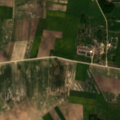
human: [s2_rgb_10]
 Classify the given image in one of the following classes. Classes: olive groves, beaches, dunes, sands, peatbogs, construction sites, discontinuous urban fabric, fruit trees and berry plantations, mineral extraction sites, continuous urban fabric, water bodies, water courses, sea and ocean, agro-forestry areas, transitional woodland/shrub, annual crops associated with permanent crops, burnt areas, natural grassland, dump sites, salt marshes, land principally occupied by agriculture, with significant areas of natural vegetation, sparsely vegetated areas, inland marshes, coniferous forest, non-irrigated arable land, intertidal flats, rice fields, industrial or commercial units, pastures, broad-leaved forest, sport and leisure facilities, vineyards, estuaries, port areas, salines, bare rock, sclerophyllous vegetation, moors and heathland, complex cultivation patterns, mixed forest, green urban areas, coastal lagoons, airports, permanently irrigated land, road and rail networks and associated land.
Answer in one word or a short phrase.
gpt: industrial or commercial units, non-irrigated arable land, complex cultivation patterns